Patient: sex M, age 43
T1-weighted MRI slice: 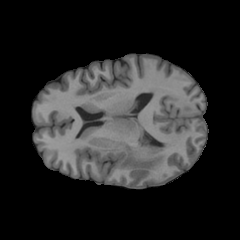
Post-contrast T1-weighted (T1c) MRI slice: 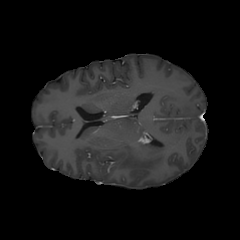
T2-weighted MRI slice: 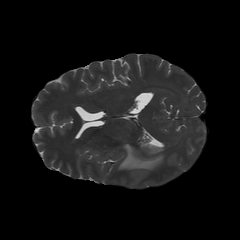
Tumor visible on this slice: yes
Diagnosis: Glioblastoma, IDH-wildtype
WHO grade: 4